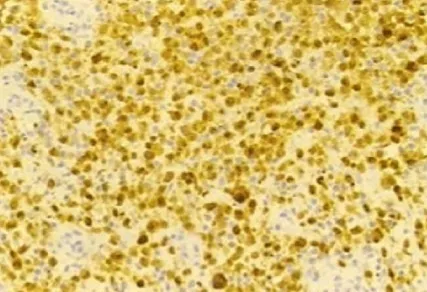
Microscopic aspect of vulvar langerhans cell histiocytosis: immunolabelling CD 1a (lens 20).
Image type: pathology (immunostaining)